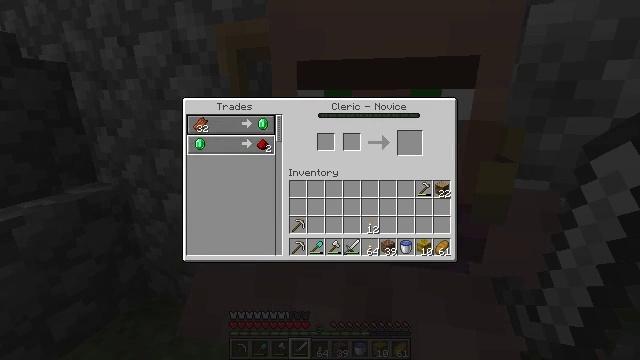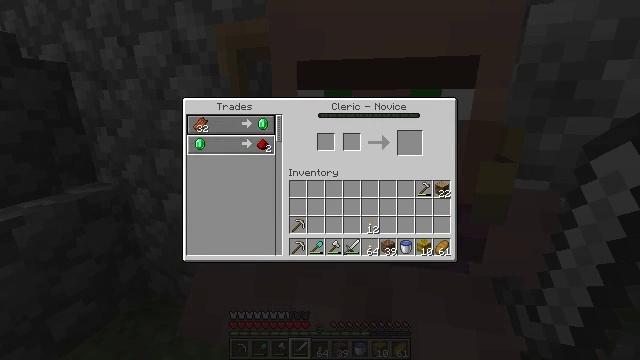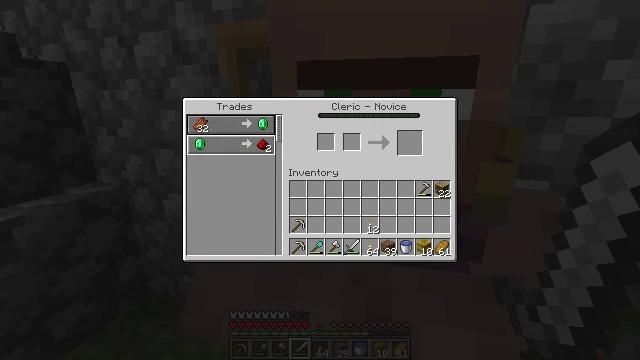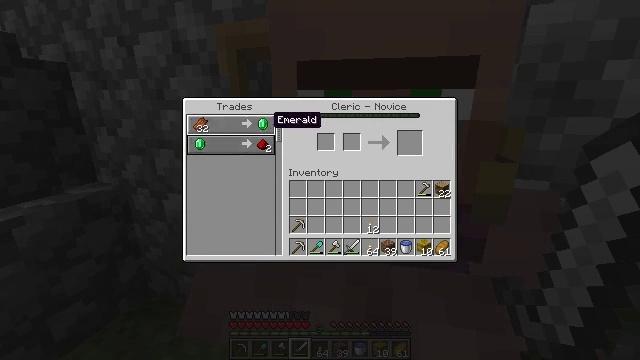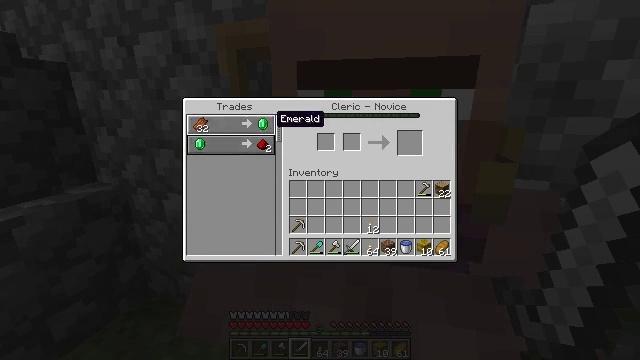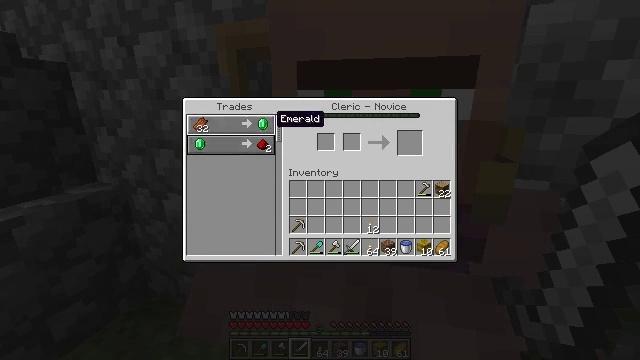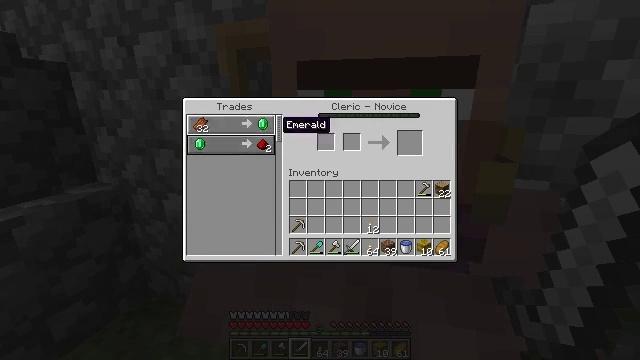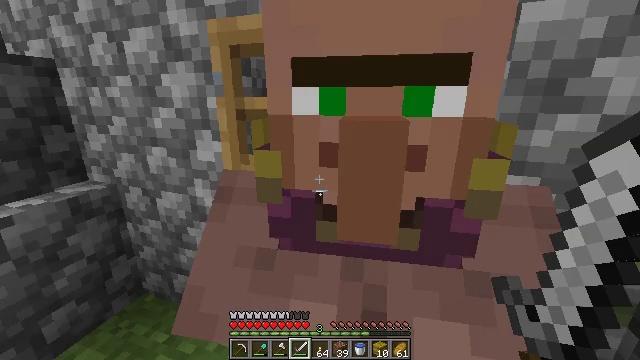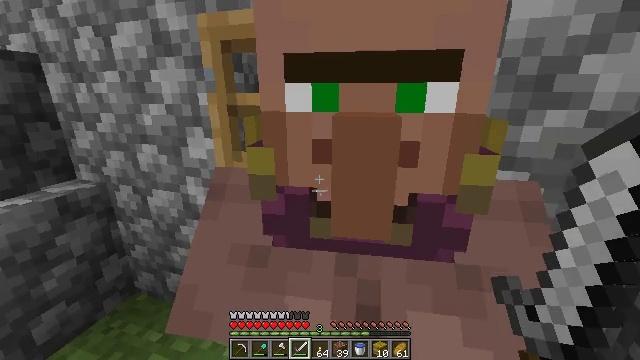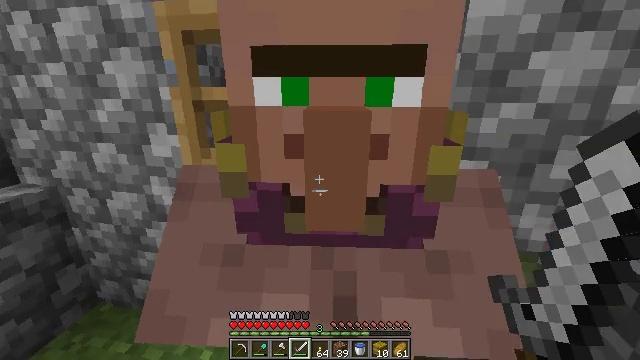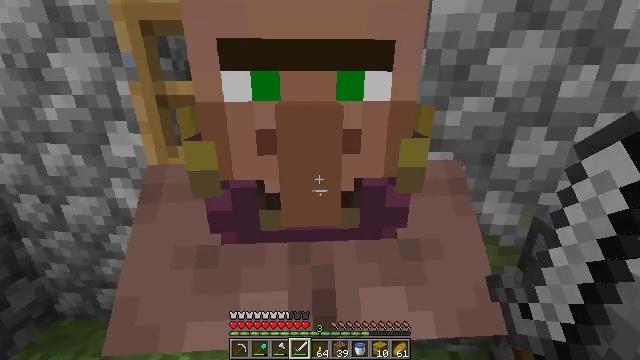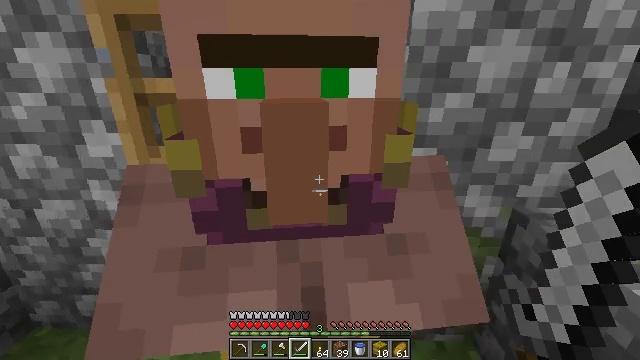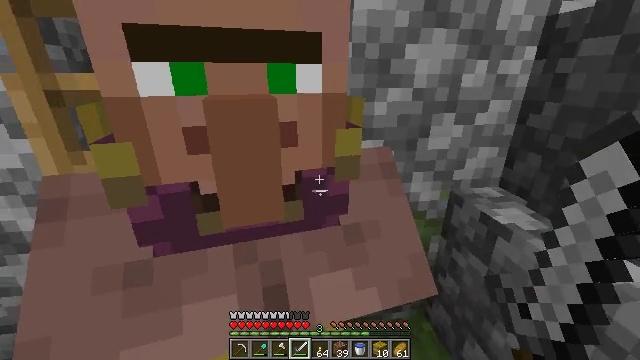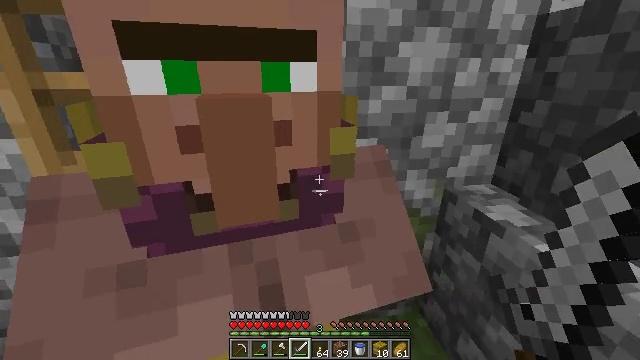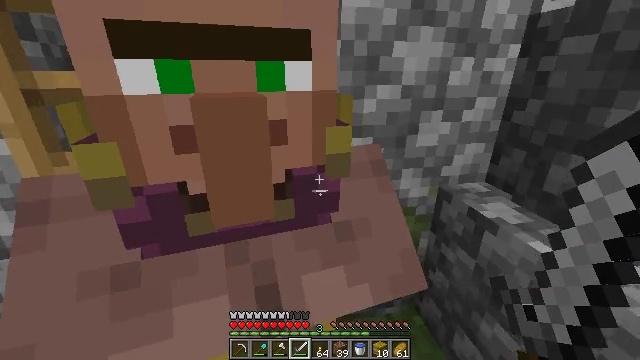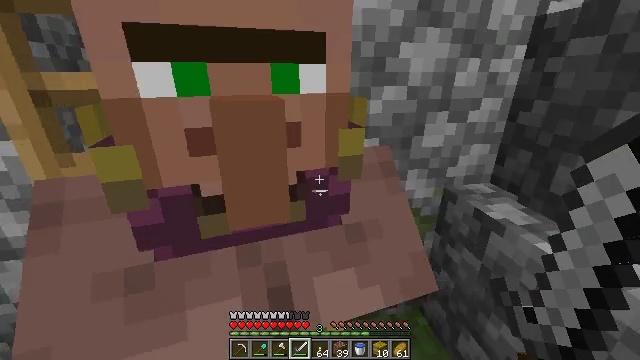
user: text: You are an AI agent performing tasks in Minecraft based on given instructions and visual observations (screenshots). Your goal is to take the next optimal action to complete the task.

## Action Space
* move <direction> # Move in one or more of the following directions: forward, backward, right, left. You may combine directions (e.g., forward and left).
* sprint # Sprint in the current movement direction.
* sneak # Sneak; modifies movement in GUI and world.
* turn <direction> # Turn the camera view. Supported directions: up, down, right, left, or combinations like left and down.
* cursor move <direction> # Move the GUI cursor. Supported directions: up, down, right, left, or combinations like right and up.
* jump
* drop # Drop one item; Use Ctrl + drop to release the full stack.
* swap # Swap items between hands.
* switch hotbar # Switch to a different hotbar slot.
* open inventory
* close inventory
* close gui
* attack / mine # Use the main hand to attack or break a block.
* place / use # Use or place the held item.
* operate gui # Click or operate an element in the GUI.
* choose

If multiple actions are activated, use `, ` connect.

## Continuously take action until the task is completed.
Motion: motion action
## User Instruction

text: Break the brewing stand to collect it.
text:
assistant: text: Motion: no_op
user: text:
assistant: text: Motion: cursor move right and up
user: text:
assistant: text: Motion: cursor move right
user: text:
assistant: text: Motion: no_op
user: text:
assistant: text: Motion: no_op
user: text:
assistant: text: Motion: no_op
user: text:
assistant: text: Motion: cursor move right
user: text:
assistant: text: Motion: turn right, close gui
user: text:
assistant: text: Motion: turn right and down
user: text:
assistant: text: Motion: turn right and down
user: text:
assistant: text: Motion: turn right
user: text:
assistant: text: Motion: turn right
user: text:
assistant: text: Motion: turn right
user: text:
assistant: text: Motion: turn right
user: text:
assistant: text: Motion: move left
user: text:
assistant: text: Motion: move back and move left
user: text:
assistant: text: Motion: move back and move left
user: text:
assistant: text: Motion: move back and move left
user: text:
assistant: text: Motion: move back and move left
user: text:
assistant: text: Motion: move back, turn right
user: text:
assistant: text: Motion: move back, turn right
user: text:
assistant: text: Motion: turn right
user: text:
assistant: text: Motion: no_op
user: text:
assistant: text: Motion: no_op
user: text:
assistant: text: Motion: turn right
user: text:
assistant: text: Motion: no_op
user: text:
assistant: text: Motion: no_op
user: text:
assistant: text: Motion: no_op
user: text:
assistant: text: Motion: move forward
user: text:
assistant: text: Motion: move forward, turn left